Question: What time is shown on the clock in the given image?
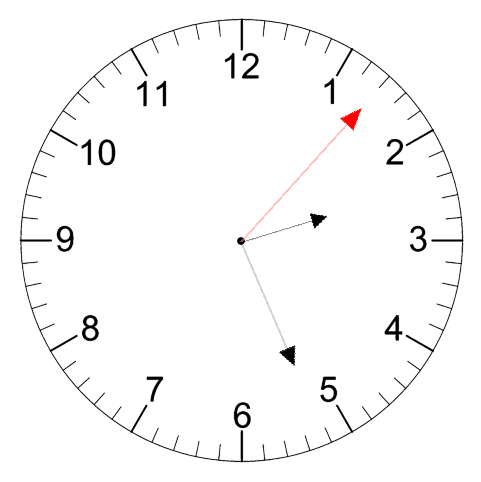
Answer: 02:26:07